Question: I am working with an android project. Now i am creating a customized overlay class. Inside this class i got a problem on an alert dialog listener. I cannot load any intent inside the listener. What should i do with this ? Here is my code..
'''
import java.util.ArrayList;
import android.app.AlertDialog;
import android.content.Context;
import android.content.DialogInterface;
import android.content.Intent;
import android.graphics.drawable.Drawable;
import android.view.MotionEvent;
import com.google.android.maps.GeoPoint;
import com.google.android.maps.ItemizedOverlay;
import com.google.android.maps.MapView;
import com.google.android.maps.OverlayItem;
/**
* Class used to place marker or any overlay items on Map
* */
public class AddItemizedOverlay extends ItemizedOverlay<OverlayItem> {
private ArrayList<OverlayItem> mapOverlays = new ArrayList<OverlayItem>();
private Context context;
public AddItemizedOverlay(Drawable defaultMarker) {
super(boundCenterBottom(defaultMarker));
}
public AddItemizedOverlay(Drawable defaultMarker, Context context) {
this(defaultMarker);
this.context = context;
}
@Override
public boolean onTouchEvent(MotionEvent event, MapView mapView)
{
if (event.getAction() == 1) {
GeoPoint geopoint = mapView.getProjection().fromPixels(
(int) event.getX(),
(int) event.getY());
// latitude
double lat = geopoint.getLatitudeE6() / 1E6;
// longitude
double lon = geopoint.getLongitudeE6() / 1E6;
//Toast.makeText(context, "Lat: " + lat + ", Lon: "+lon, Toast.LENGTH_SHORT).show();
}
return false;
}
@Override
protected OverlayItem createItem(int i) {
return mapOverlays.get(i);
}
@Override
public int size() {
return mapOverlays.size();
}
@Override
protected boolean onTap(int index) {
OverlayItem item = mapOverlays.get(index);
AlertDialog.Builder dialog = new AlertDialog.Builder(this.context);
dialog.setTitle(item.getTitle());
dialog.setMessage(item.getSnippet());
dialog.setPositiveButton("Yes", new DialogInterface.OnClickListener() {
public void onClick(DialogInterface dialog, int which) {
startActivity(new Intent(AddItemizedOverlay.this,SinglePlaceActivity.class));
}
})
.setNegativeButton("No",new DialogInterface.OnClickListener() {
public void onClick(DialogInterface dialog,int id) {
// if this button is clicked, just close
// the dialog box and do nothing
dialog.cancel();
// MainActivity.this.finish();
}
});
dialog.show();
return true;
}
public void addOverlay(OverlayItem overlay) {
mapOverlays.add(overlay);
}
public void populateNow(){
this.populate();
}
}
'''
and got an error as follows

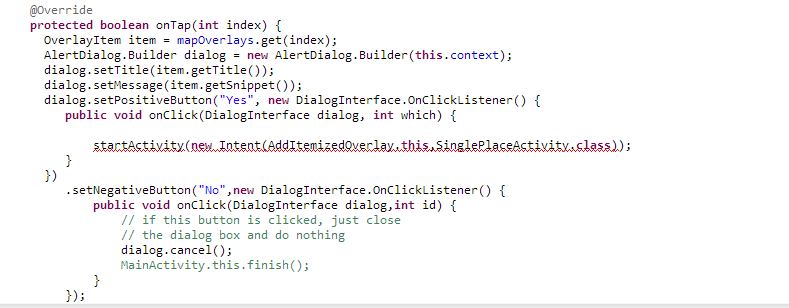
Answer: use 'Context' to start the activity.
'''
Intent intent = new Intent(context, RosettaActivity.class);
intent.setFlags(Intent.FLAG_ACTIVITY_NEW_TASK);
context.startActivity(intent);
'''